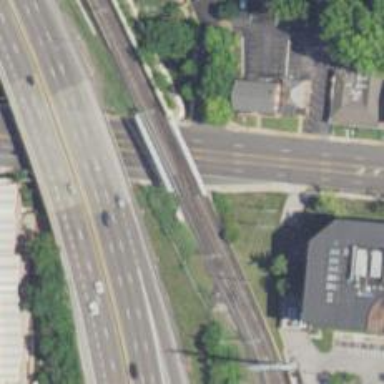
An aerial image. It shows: Light rail bridge.